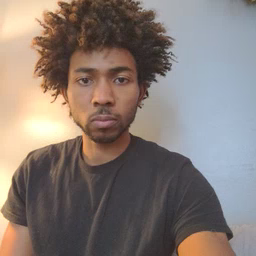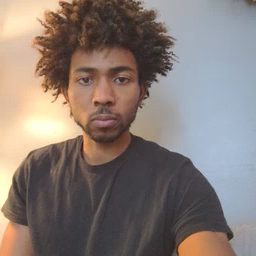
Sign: scissors